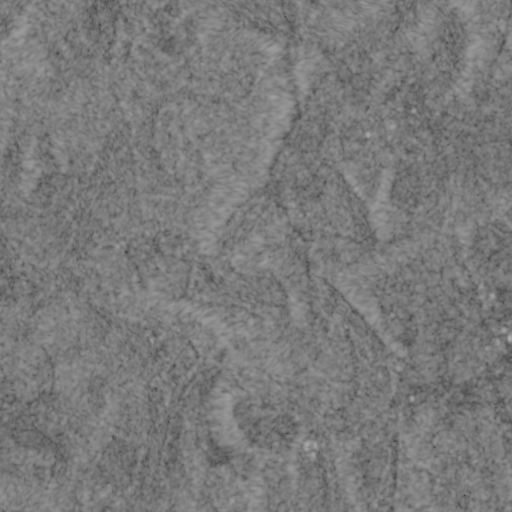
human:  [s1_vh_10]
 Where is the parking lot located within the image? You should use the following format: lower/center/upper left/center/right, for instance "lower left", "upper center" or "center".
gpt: The parking lot is located in the upper left of the image.
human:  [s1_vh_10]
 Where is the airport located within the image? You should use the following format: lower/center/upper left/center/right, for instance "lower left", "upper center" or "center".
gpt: There is no airport in the image.

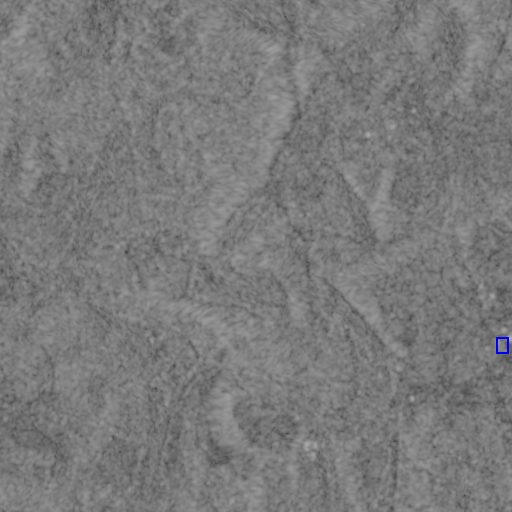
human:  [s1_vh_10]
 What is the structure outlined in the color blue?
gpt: The structure outlined in blue is a building.
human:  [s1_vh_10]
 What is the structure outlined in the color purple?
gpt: There is no purple outline.